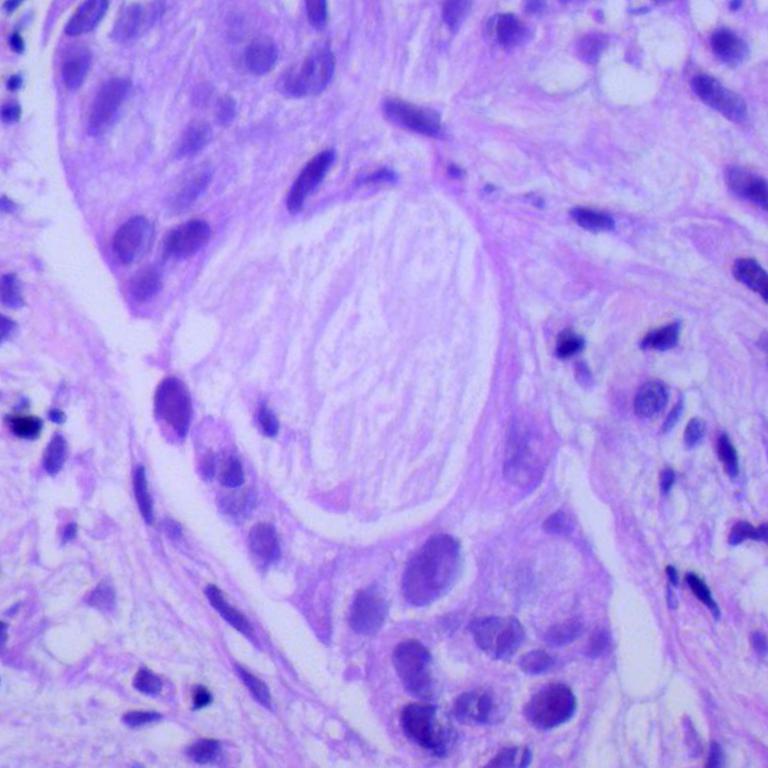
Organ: lung
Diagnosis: adenocarcinomas